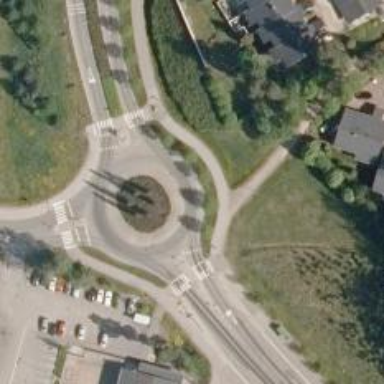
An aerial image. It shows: Secondary road with asphalt surface leading to roundabout. There is separate sidewalk for pedestrians.